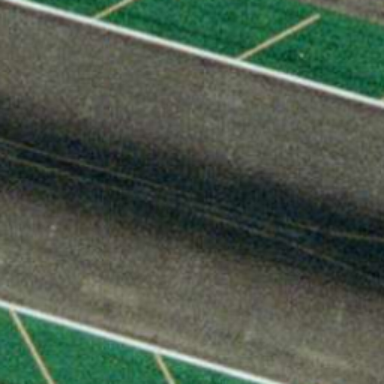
It is a straight runway with some mark lines on it .